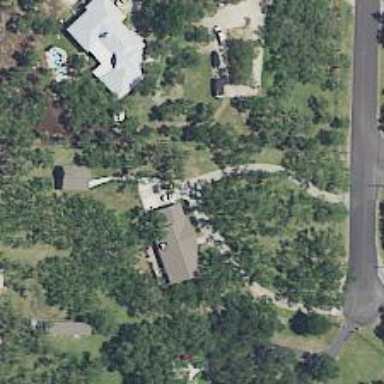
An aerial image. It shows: Driveway leading to service road.